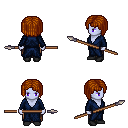
a pixel art fantasy rpg character, female body template, dark elf, purple skin, blue robe, robe skirt, brunette pageboy hairstyle, black shoes, spear, four views (front, back, left, right), 2x2 character sprite sheet, small pixel art, hard edges, no anti-aliasing